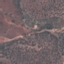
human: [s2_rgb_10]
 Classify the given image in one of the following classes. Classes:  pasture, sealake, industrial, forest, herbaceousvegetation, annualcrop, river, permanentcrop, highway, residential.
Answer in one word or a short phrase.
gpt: PermanentCrop